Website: ulta-beauty
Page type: customer-info-address
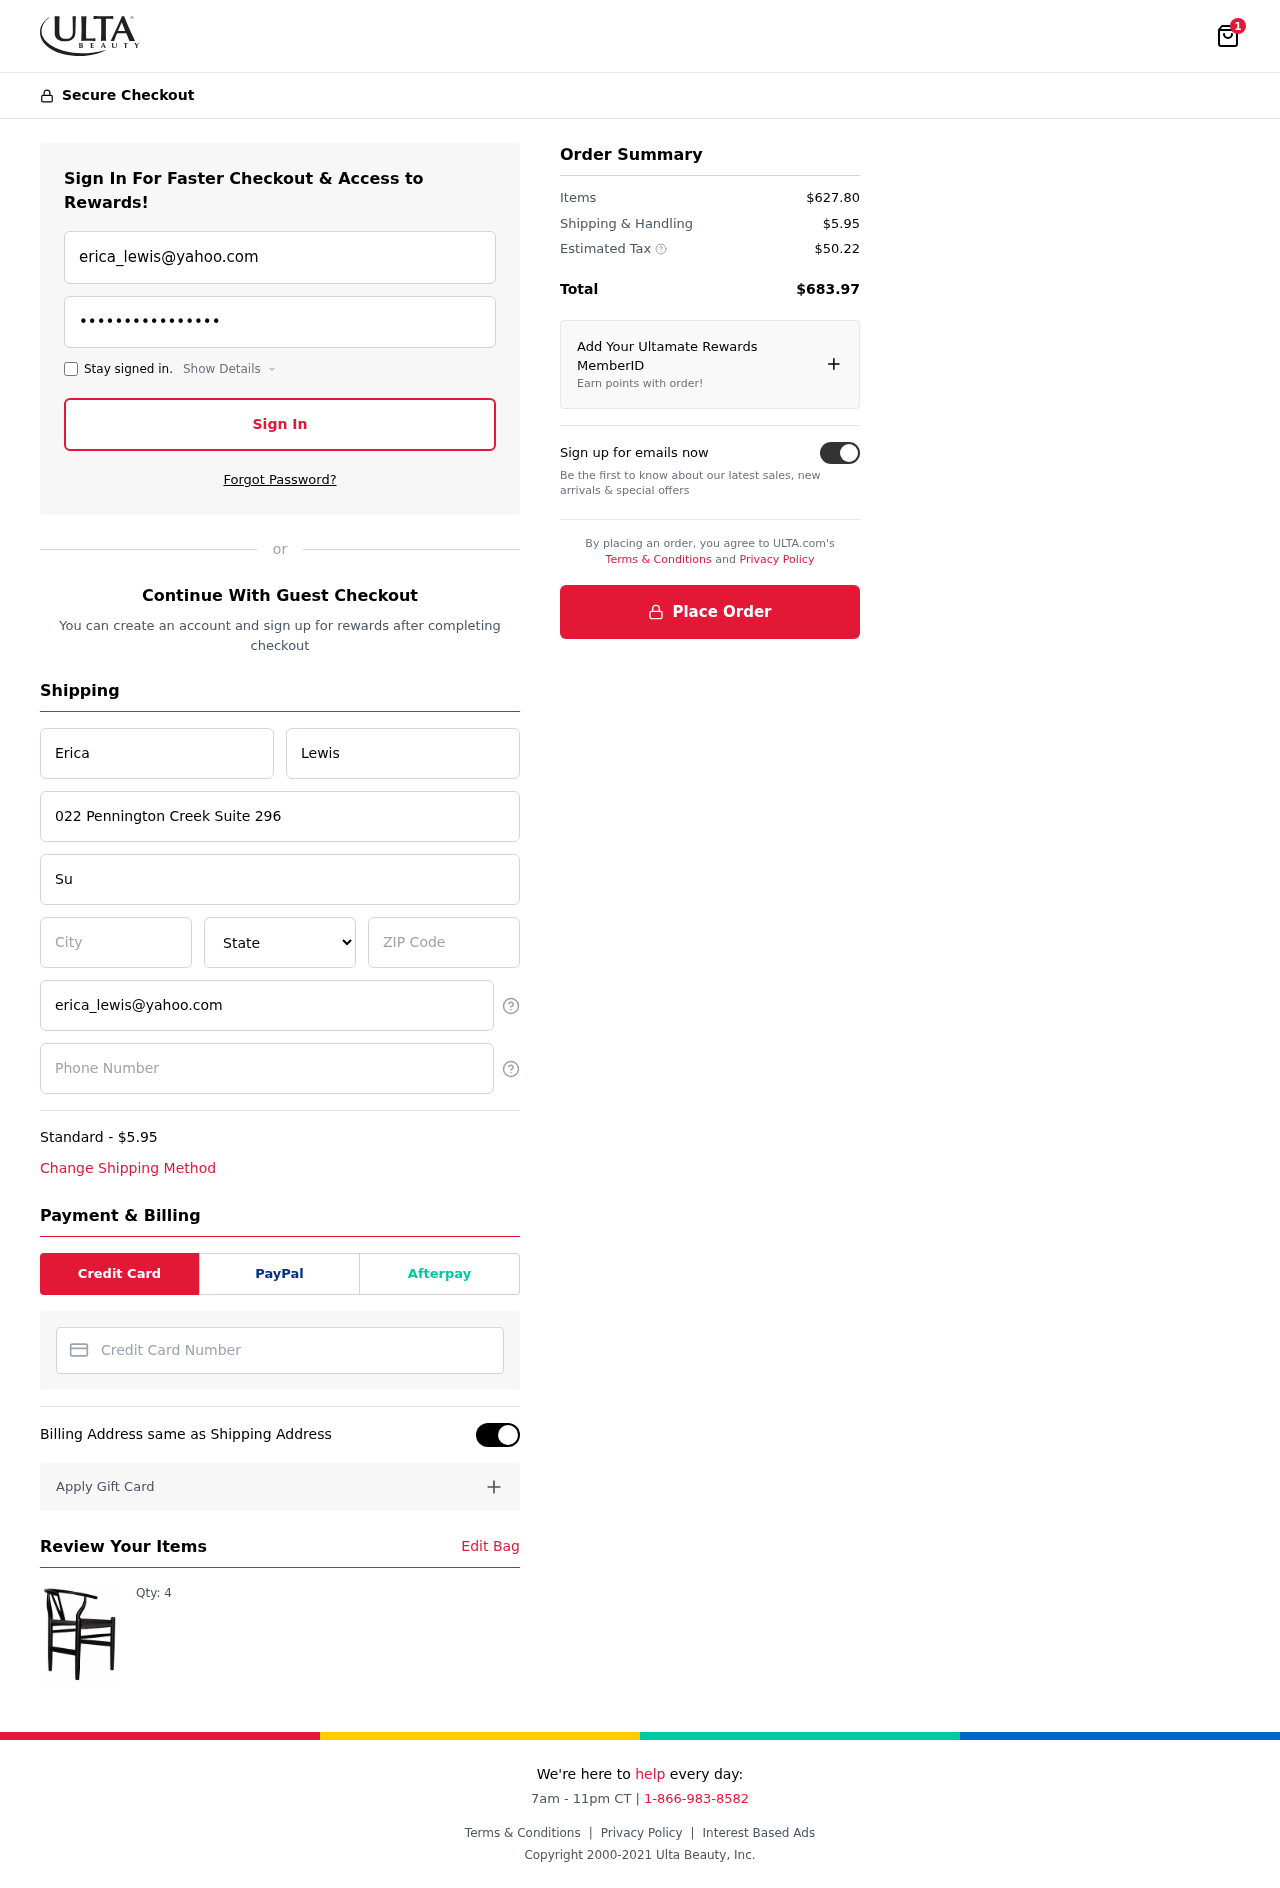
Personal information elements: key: PII_CARD_NUMBER
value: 6550 4269 9877 8664
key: PII_CITY
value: Zunigaside
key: PII_EMAIL
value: erica_lewis@yahoo.com
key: PII_FIRSTNAME
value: Erica
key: PII_LASTNAME
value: Lewis
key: PII_PHONE
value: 9502065269
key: PII_POSTCODE
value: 41942
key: PII_STATE
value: PW
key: PII_STREET
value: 022 Pennington Creek Suite 296
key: PII_STREET2
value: Suite 475
Product elements: key: PRODUCT1_QUANTITY
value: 4
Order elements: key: ORDER_NUM_ITEMS
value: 1
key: ORDER_SHIPPING_COST
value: $5.95
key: ORDER_ITEMS_TOTAL
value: $627.80
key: ORDER_SHIPPING_COST2
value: $5.95
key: ORDER_TAX
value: $50.22
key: ORDER_TOTAL
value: $683.97